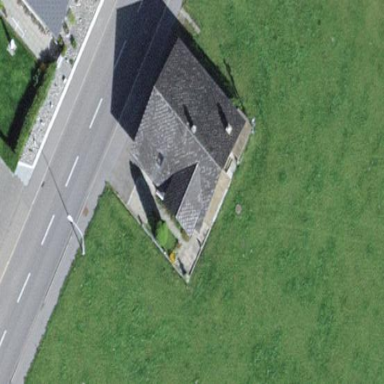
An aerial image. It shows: Detached building.